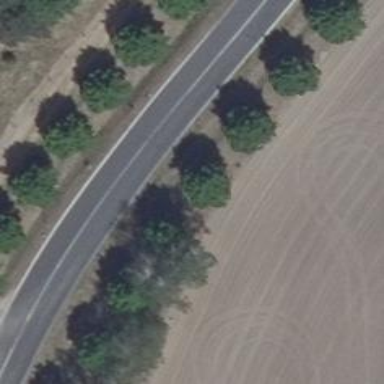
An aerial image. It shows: Asphalt road classified as tertiary.